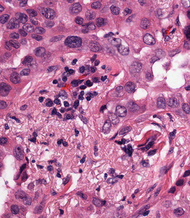
Tumor epithelial tissue: yes
Tumor-associated stroma tissue: yes
Normal tissue: no